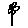
Label: flower